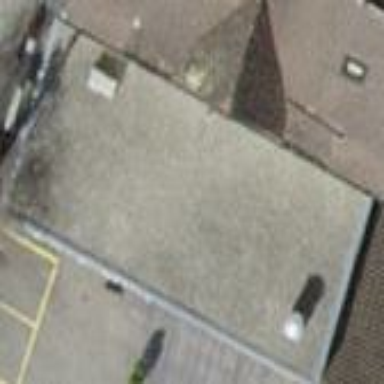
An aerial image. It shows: Building with flat roof painted in light grey.